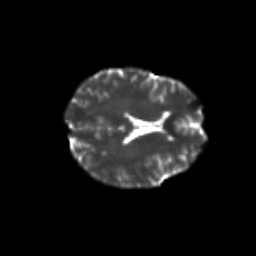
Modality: T2w
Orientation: axial
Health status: healthy
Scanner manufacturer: philips
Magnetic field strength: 3 T
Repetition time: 6.964 s
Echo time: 0.092 s